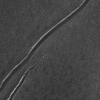
Atmospheric dust classification: not_dusty